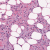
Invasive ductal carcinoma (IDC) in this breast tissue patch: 1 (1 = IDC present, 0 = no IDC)